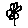
Label: flower